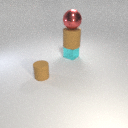
large brown rubber cylinder above small cyan metal cube